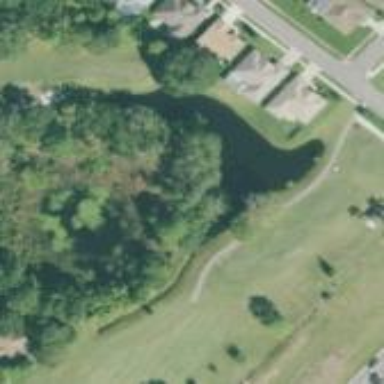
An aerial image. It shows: Water hazard on golf course. The hazard is natural water feature.